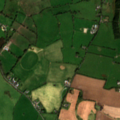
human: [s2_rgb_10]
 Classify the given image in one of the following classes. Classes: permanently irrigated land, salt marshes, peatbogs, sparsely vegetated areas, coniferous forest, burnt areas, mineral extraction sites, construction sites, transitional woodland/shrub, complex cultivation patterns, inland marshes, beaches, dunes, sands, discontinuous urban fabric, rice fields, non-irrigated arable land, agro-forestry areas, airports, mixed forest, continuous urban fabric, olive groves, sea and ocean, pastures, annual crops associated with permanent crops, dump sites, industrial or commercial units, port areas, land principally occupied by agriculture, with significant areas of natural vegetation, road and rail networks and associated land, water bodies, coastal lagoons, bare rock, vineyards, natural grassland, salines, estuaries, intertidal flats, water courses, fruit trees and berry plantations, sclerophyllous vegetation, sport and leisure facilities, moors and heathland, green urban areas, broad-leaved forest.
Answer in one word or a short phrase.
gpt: pastures, land principally occupied by agriculture, with significant areas of natural vegetation